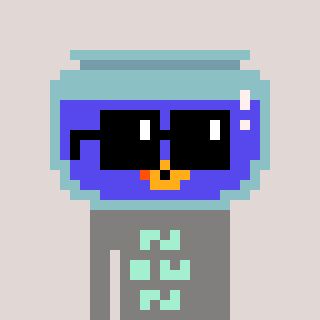
a pixel art character with square black sunglasses, a goldfish-shaped head and a bluegrey-colored body on a warm background